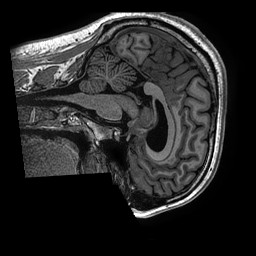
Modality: T1w
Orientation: sagittal
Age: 31
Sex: male
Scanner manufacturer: ge
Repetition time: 0.00733 s
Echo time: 0.003 s